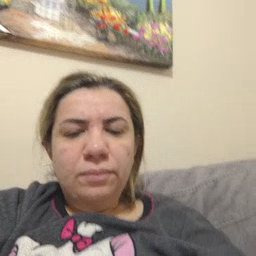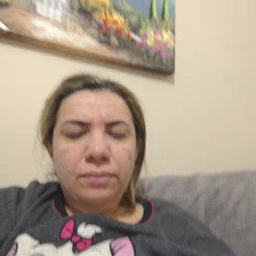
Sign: stairs